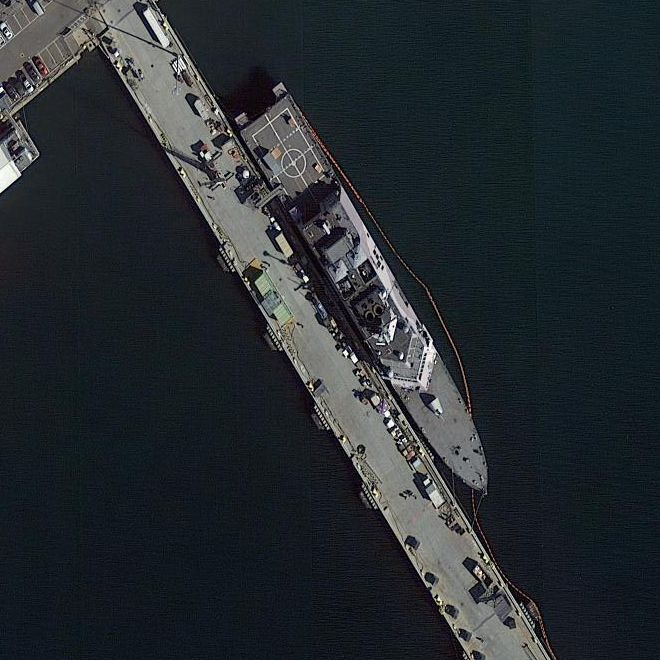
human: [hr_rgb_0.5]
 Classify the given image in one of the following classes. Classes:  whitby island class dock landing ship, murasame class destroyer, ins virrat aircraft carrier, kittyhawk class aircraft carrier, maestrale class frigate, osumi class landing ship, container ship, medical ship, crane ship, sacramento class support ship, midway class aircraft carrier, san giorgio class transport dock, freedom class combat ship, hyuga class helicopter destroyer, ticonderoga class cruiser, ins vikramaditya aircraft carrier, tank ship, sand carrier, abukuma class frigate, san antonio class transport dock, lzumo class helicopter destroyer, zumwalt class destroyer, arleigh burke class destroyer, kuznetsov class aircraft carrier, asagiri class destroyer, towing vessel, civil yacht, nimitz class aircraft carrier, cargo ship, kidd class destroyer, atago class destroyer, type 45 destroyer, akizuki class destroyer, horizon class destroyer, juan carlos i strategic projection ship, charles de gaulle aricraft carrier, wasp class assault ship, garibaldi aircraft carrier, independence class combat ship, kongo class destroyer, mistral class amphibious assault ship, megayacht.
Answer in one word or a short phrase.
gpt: Freedom class combat ship